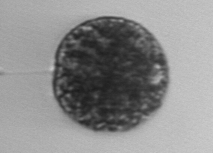
Label: Vicicitus_globosus